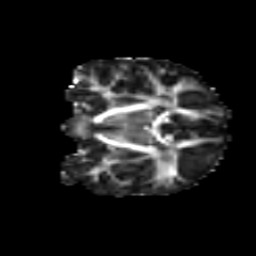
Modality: FA
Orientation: coronal
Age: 10
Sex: female
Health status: ill
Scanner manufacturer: ge
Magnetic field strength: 3 T
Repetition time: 6.752 s
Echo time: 0.079 s